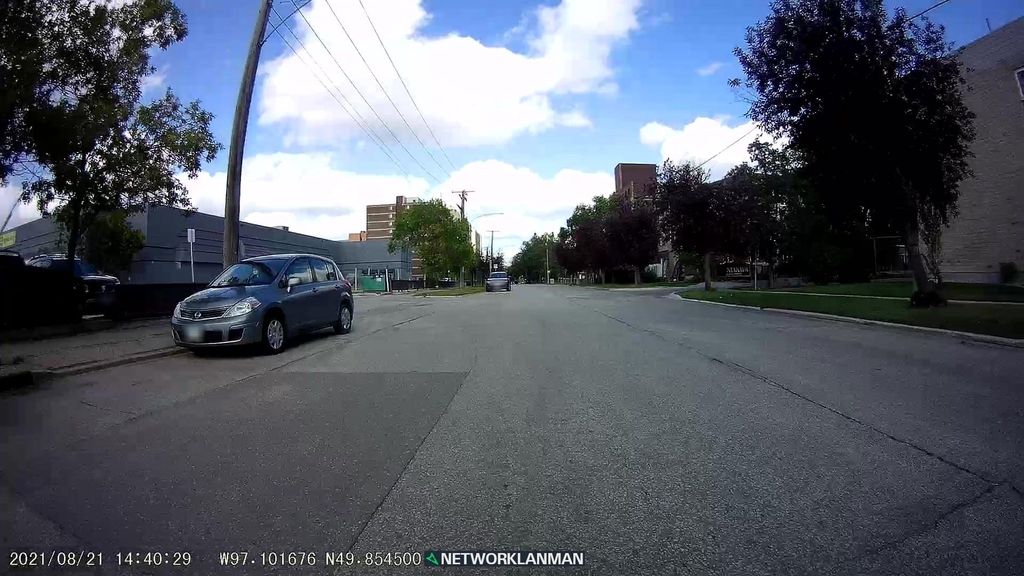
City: winnipeg